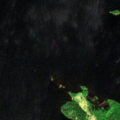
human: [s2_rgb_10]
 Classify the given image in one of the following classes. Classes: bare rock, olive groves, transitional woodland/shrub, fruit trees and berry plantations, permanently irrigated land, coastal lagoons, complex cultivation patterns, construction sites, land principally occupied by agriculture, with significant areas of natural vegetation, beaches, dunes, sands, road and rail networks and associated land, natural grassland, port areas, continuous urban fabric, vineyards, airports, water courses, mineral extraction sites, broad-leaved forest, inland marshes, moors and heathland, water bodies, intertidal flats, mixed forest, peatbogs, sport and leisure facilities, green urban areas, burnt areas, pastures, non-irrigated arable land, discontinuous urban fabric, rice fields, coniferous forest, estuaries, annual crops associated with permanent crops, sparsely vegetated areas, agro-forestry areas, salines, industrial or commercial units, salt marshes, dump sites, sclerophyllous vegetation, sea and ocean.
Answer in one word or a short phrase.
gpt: mixed forest, water bodies